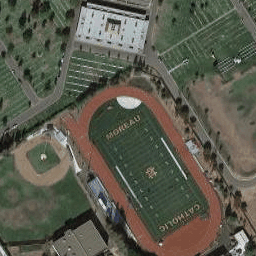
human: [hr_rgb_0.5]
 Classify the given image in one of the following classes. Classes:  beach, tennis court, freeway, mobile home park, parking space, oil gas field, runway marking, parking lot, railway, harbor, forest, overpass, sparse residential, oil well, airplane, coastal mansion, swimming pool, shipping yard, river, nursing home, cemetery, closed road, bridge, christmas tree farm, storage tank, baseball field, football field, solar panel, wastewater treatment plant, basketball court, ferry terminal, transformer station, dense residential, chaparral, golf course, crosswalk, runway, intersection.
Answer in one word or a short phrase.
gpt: football field